Interaction volume radius: 5 \u00c5
Interaction volume height: 20 \u00c5
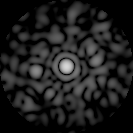
Disorder parameter: 0.8463